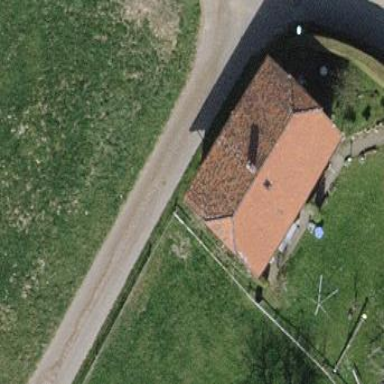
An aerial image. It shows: Simple house.